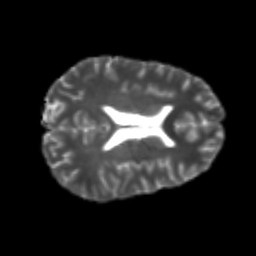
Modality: T2w
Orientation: axial
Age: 25
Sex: female
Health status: healthy
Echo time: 0.074 s